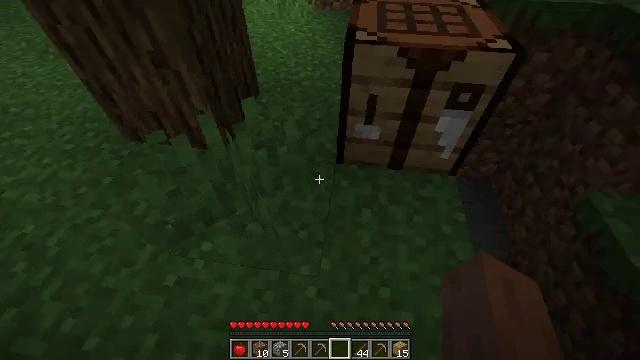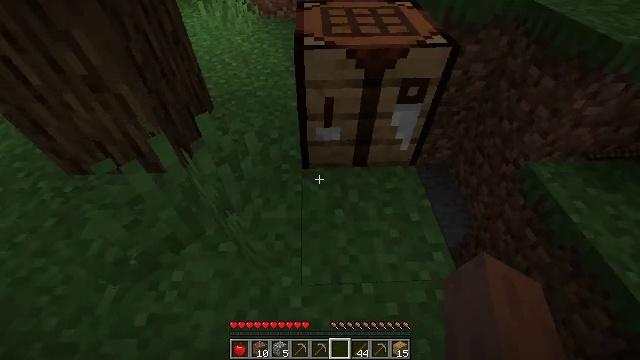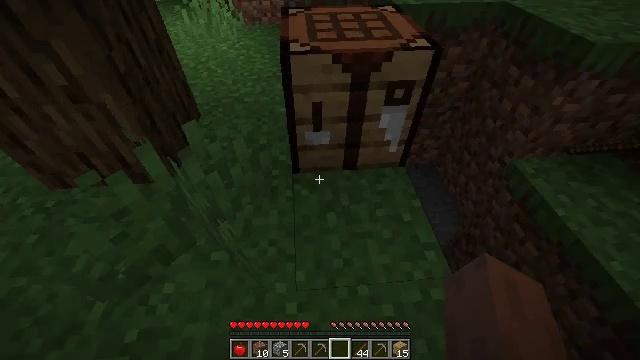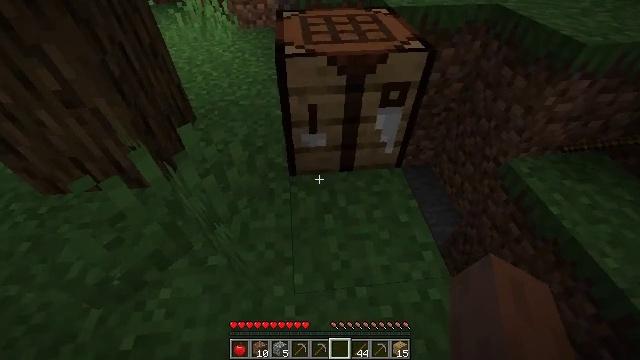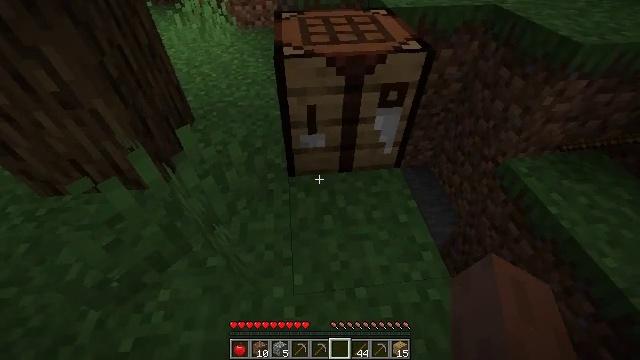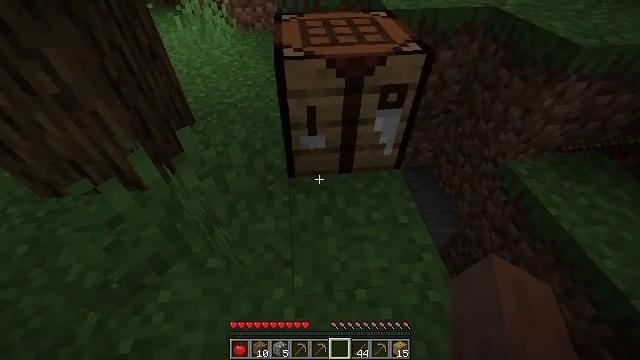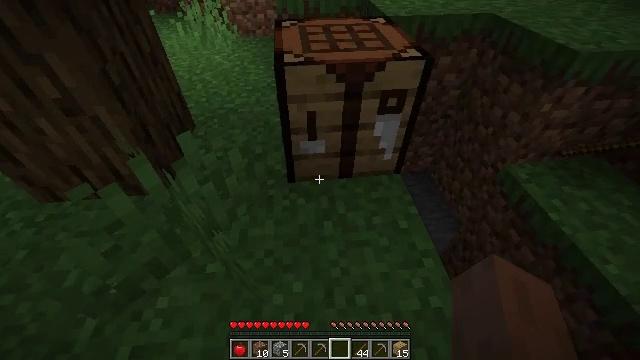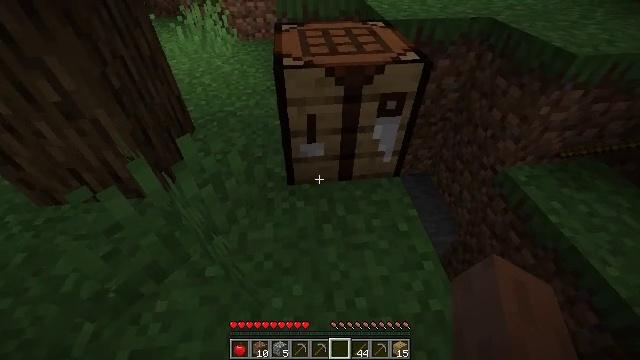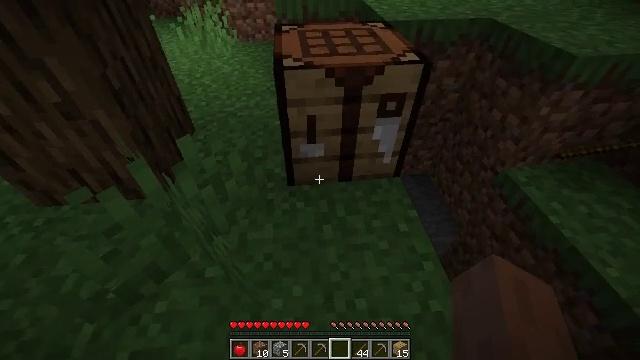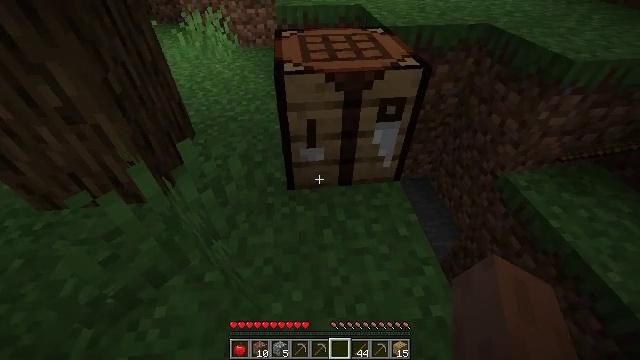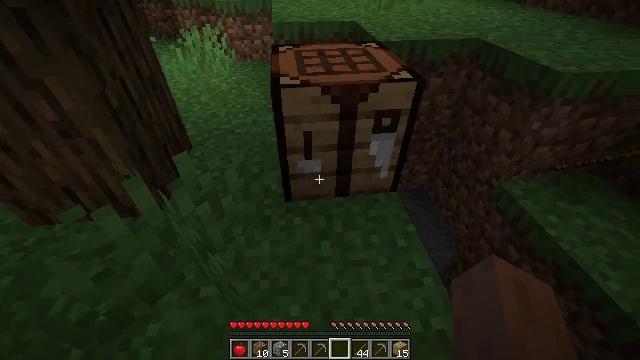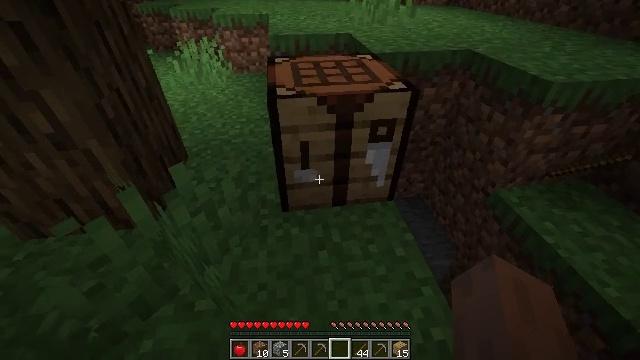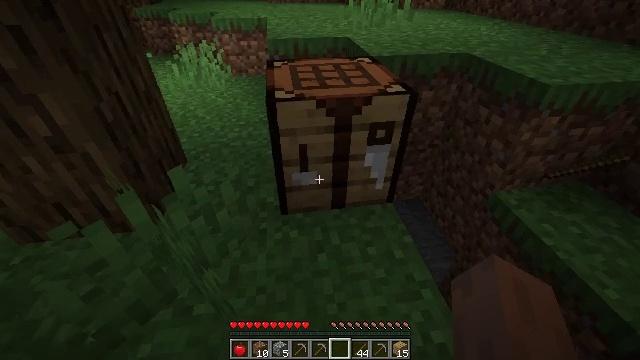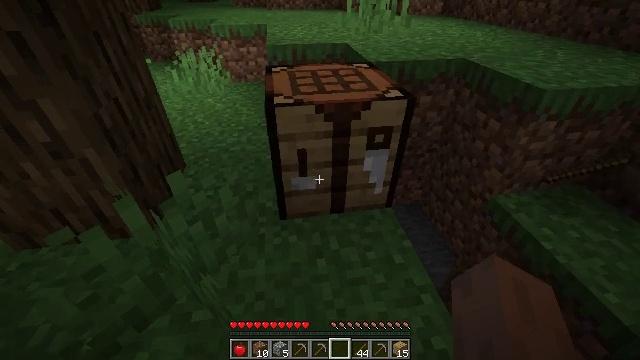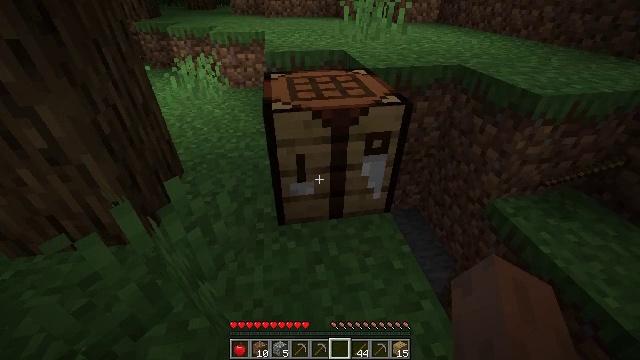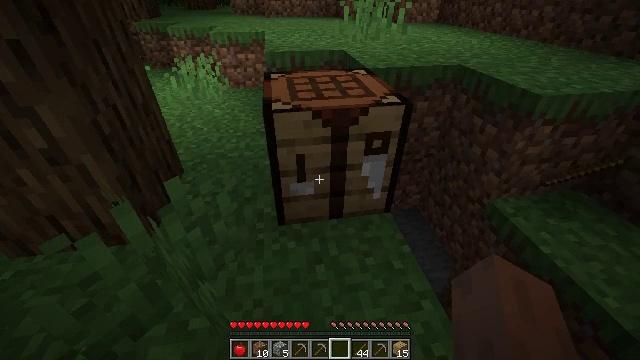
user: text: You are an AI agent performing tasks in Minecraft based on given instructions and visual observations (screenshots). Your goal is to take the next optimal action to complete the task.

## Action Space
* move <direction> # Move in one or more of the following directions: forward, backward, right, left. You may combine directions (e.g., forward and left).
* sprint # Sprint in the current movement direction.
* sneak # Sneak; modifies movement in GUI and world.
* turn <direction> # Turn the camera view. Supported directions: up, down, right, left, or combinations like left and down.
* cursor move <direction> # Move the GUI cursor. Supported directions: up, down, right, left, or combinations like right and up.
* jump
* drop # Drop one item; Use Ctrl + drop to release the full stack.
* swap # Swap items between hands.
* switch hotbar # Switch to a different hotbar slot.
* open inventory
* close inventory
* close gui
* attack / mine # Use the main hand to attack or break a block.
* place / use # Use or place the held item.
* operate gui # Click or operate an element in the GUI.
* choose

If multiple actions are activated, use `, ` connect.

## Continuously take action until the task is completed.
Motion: motion action
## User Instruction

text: Attack the crafting table to break it.
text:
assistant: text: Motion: turn right and up
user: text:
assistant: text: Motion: turn right
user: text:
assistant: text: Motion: turn right
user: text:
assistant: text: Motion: no_op
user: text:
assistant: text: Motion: no_op
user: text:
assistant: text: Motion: turn up
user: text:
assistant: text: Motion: no_op
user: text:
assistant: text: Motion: no_op
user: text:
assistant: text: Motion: no_op
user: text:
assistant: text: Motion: turn up
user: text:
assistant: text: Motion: turn up
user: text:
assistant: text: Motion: no_op
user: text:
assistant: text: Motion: turn up
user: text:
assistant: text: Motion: turn up
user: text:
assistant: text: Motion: no_op
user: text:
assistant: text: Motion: no_op
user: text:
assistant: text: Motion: no_op
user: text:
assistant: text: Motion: no_op
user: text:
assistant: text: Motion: no_op
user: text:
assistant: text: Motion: no_op
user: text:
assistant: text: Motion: no_op
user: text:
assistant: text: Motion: no_op
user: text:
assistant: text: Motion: no_op
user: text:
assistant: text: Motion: no_op
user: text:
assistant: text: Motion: no_op
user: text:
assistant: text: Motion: no_op
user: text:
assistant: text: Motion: no_op
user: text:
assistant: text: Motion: no_op
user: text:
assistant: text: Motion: no_op
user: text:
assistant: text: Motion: no_op